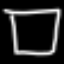
Label: square